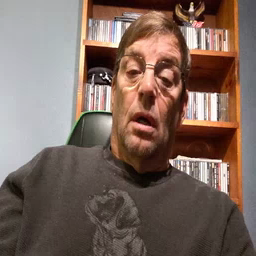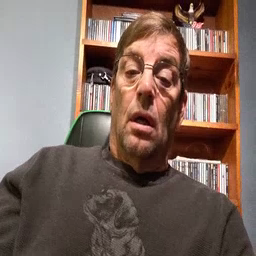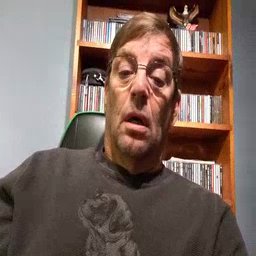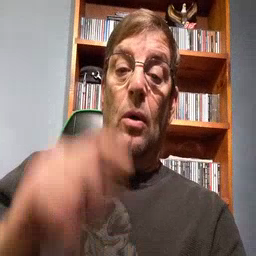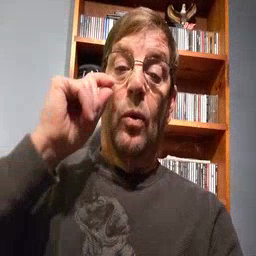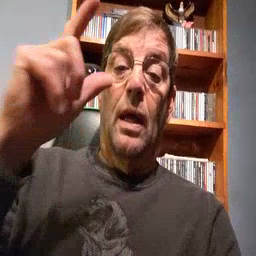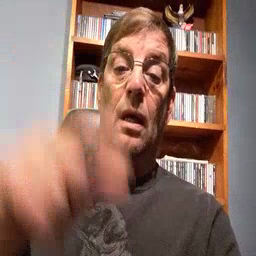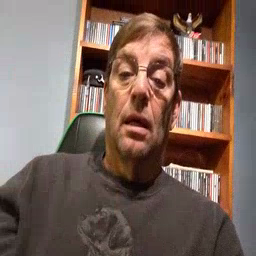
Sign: wake